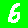
Digit: 6